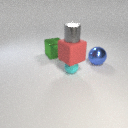
small cyan rubber sphere in front of large blue metal sphere